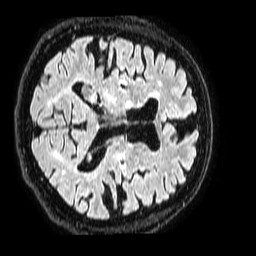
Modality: FLAIR
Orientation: axial
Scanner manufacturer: philips
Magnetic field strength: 1.5 T
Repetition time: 4.8 s
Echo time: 0.3 s